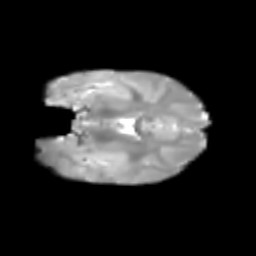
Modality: T2w
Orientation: coronal
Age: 6
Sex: female
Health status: healthy